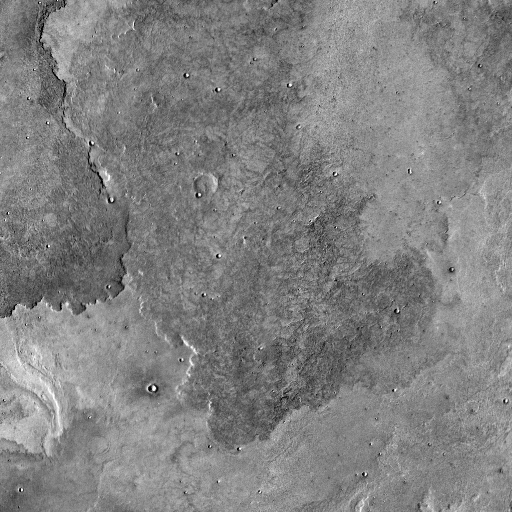
Crater classes present: Background, Other, Buried